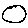
Label: circle